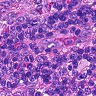
Metastatic tissue present: no